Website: crate-barrel
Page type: orders-overview
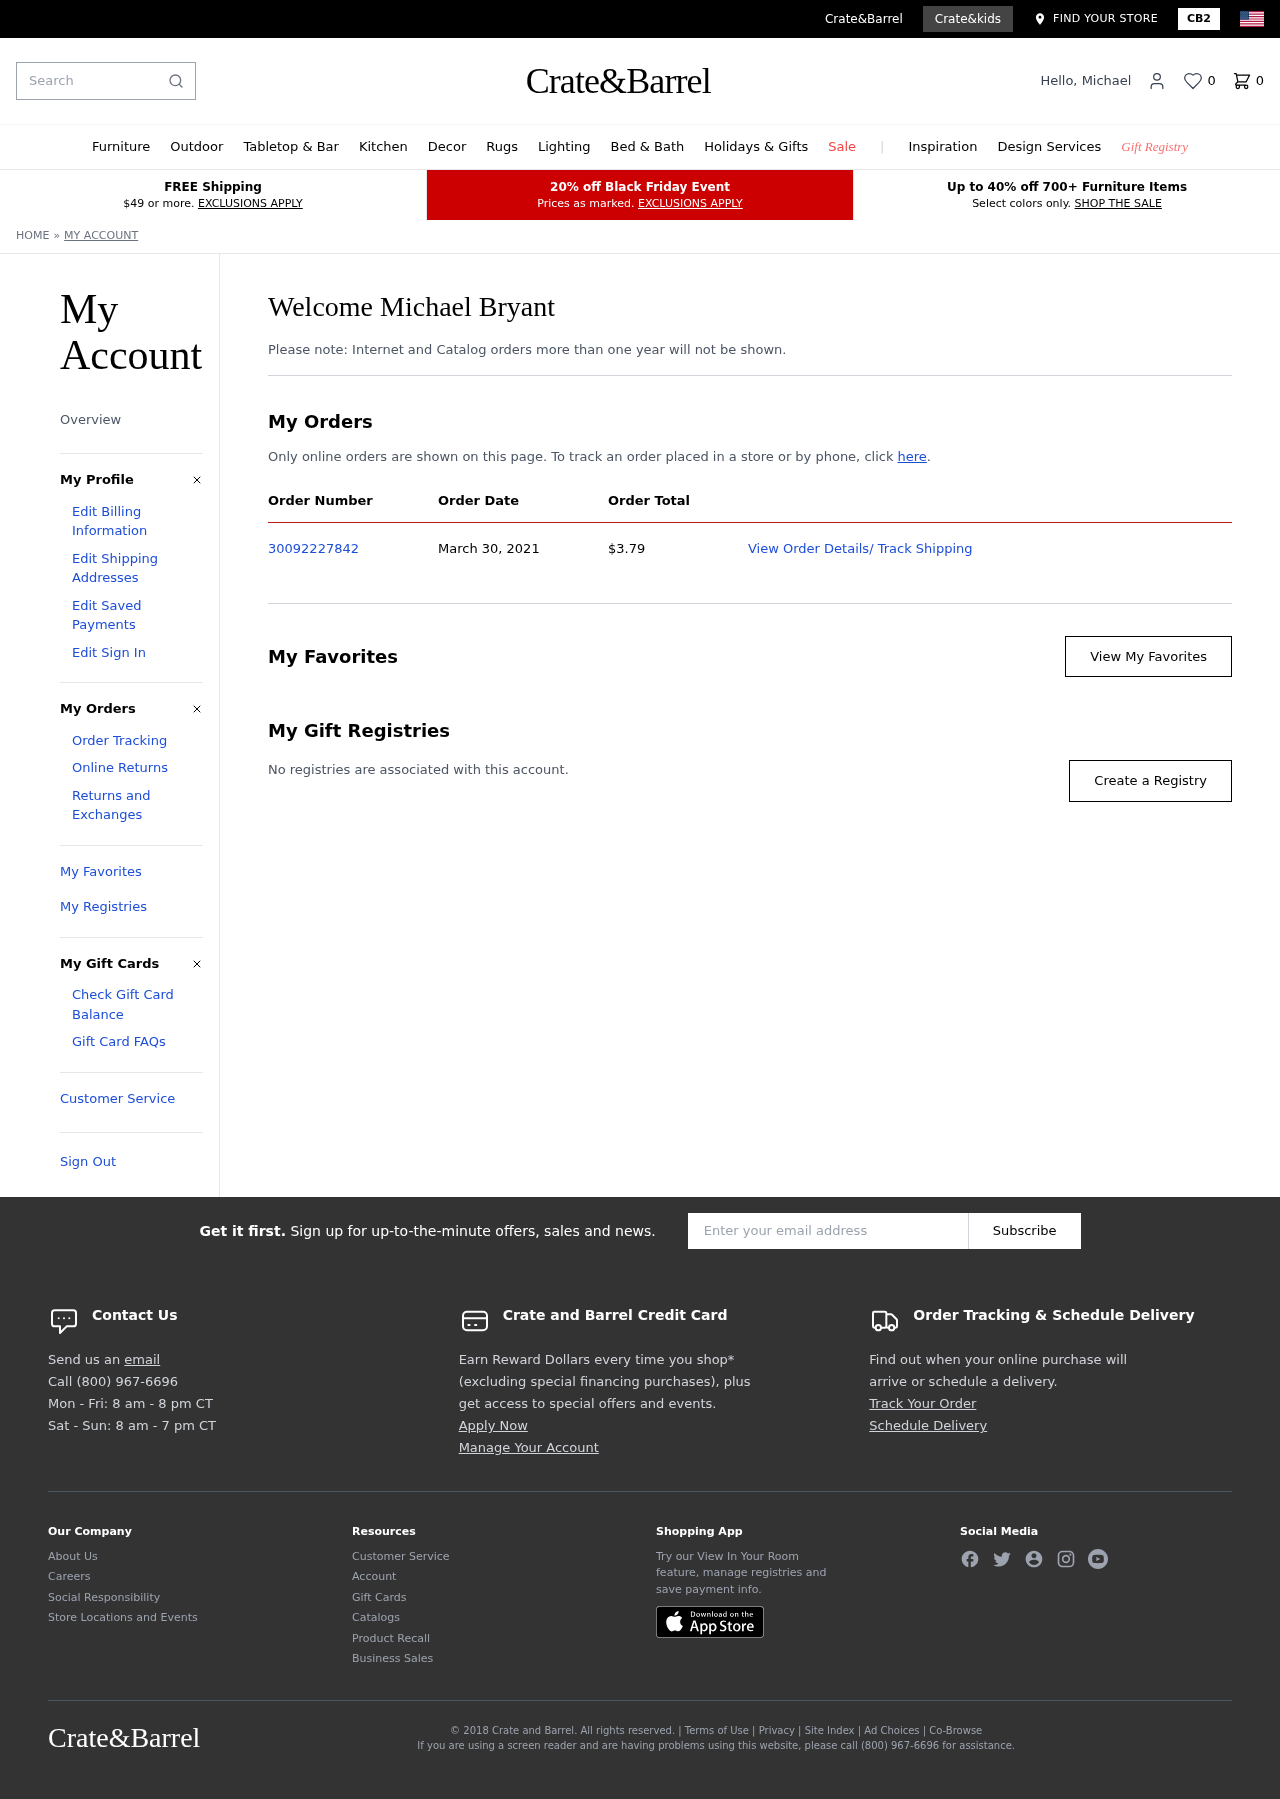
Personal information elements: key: PII_FIRSTNAME
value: Michael
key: PII_FULLNAME
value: Michael Bryant
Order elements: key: ORDER_NUM_ITEMS
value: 0
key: ORDER_ID
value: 30092227842
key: ORDER_DATE
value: March 30, 2021
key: ORDER_TOTAL
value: $3.79
Search elements: key: HEADER_SEARCH
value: Search
Other elements: key: FAVORITES_COUNT
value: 0